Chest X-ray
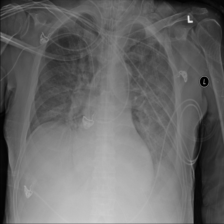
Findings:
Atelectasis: negative
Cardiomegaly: negative
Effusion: positive
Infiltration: negative
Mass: negative
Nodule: negative
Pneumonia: negative
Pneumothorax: negative
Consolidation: negative
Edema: negative
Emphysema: negative
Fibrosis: negative
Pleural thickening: negative
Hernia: negative